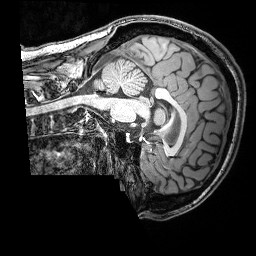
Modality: T1w
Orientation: sagittal
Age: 22
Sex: male
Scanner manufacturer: siemens
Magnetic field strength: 3 T
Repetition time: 2.53 s
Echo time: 0.00388 s